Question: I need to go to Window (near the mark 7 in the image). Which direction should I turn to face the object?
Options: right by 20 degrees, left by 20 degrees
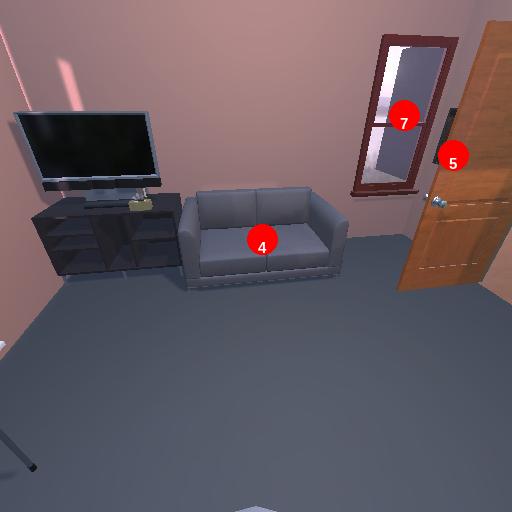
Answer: right by 20 degrees